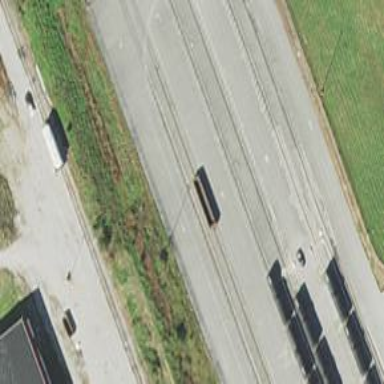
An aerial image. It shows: Rail spur service.